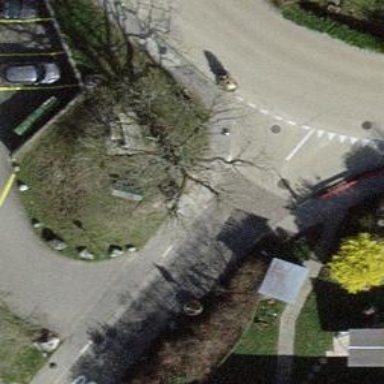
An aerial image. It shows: Bench.